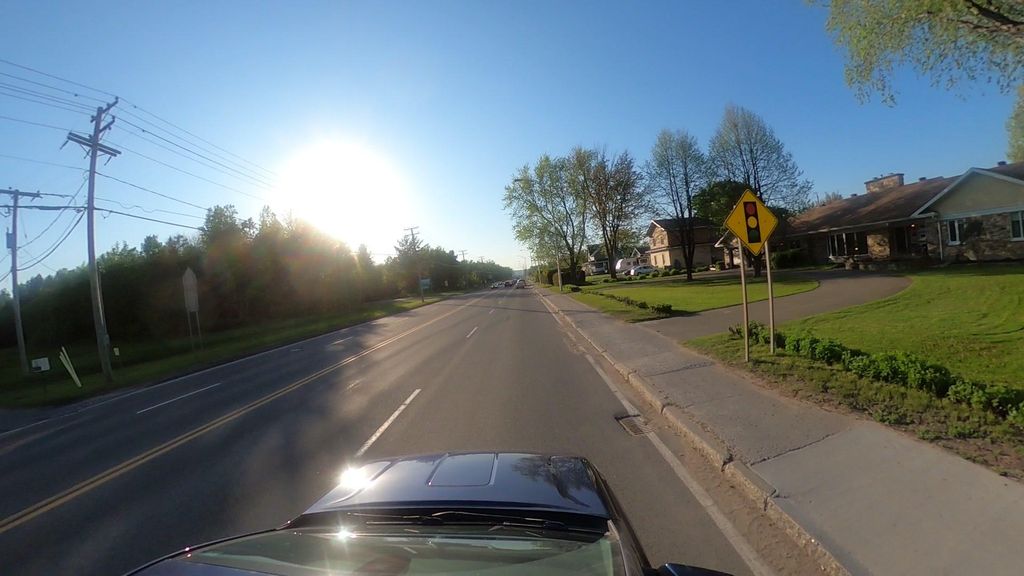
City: quebec_city